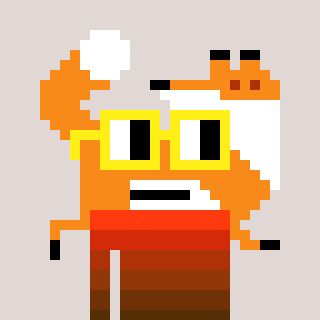
a pixel art character with square yellow glasses, a fox-shaped head and a cold-colored body on a warm background